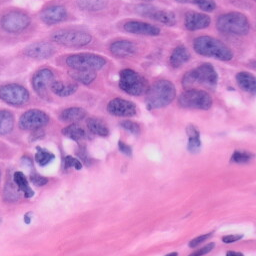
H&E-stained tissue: Skin